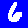
Digit: 6